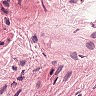
Metastatic tissue present: no